Aerial crown-view tile of a tropical tree (Barro Colorado Island, Panama), acquired 20250124:
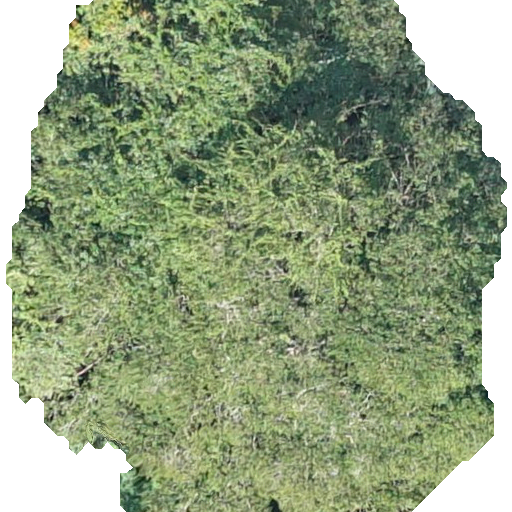
Species: Hura crepitans
GBIF accepted scientific name: Hura crepitans
Crown area: 341.485 m²